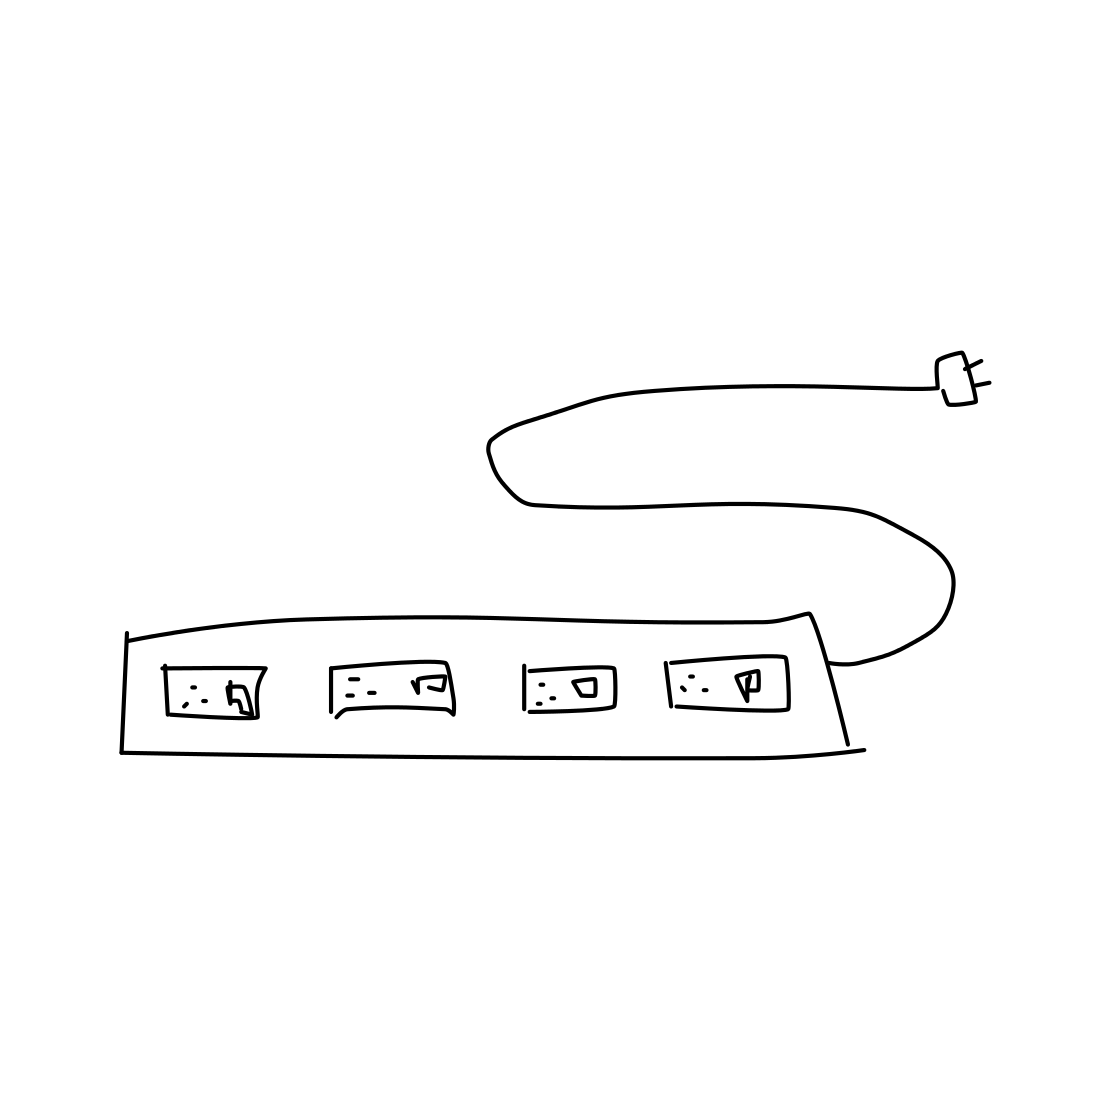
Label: power outlet